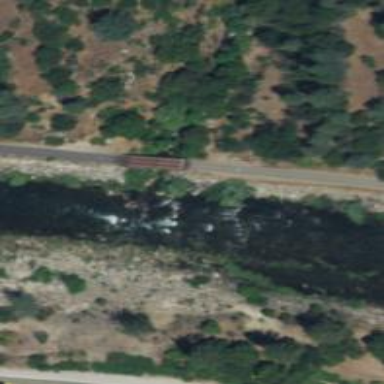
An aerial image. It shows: Unclassified road on bridge over abandoned railway.